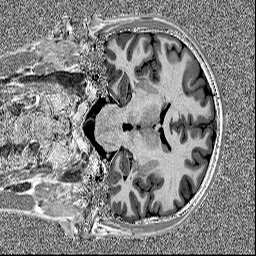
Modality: MP2RAGE
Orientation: coronal
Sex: male